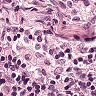
Metastatic tissue present: no